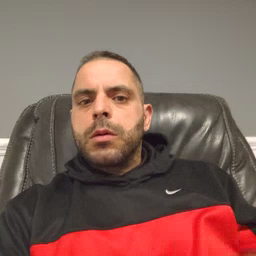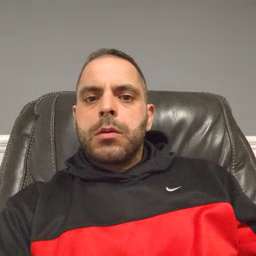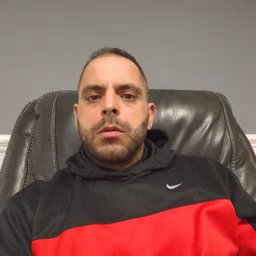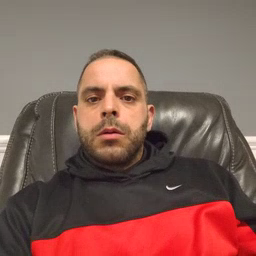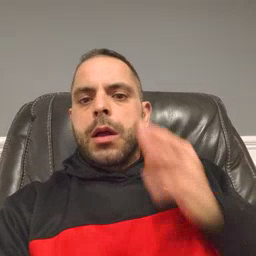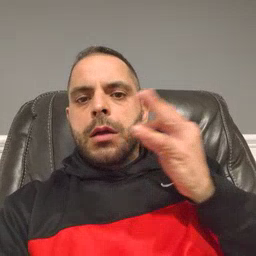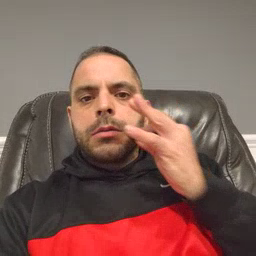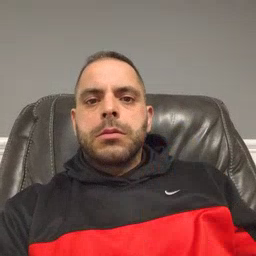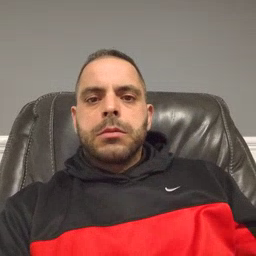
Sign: cat